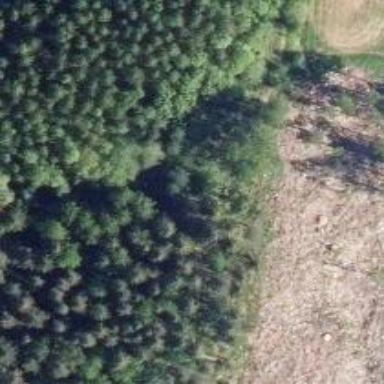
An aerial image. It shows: Fallen tree blocking the path.